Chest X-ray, AP view. Patient: 32 years old, sex F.
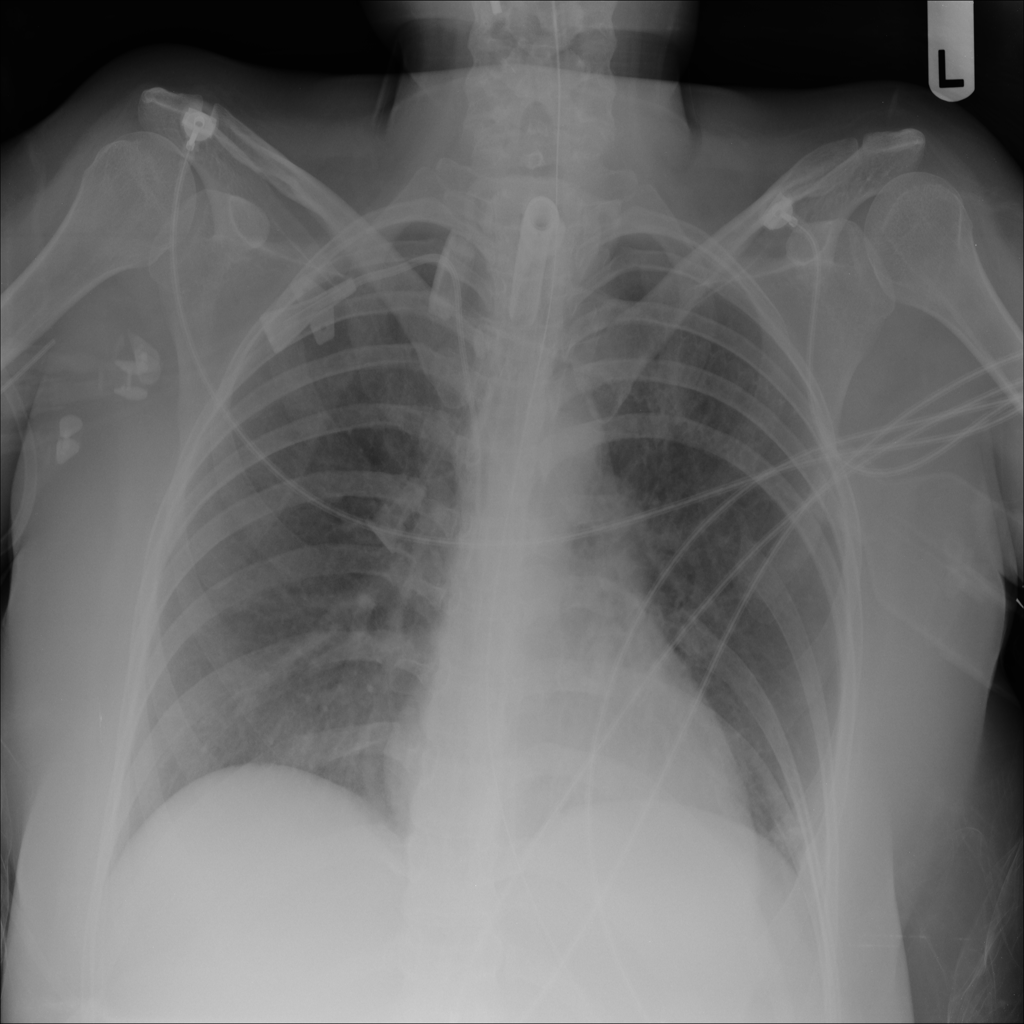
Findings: Infiltration